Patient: sex M, age 46
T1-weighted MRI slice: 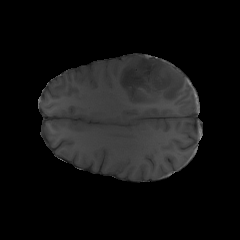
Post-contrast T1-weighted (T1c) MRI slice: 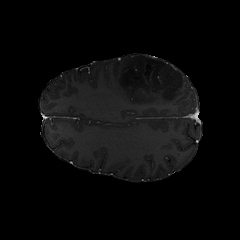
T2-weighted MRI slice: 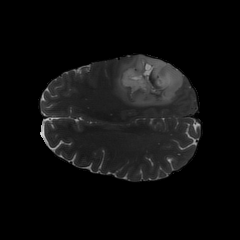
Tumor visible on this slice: yes
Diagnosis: Astrocytoma, IDH-mutant
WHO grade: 3